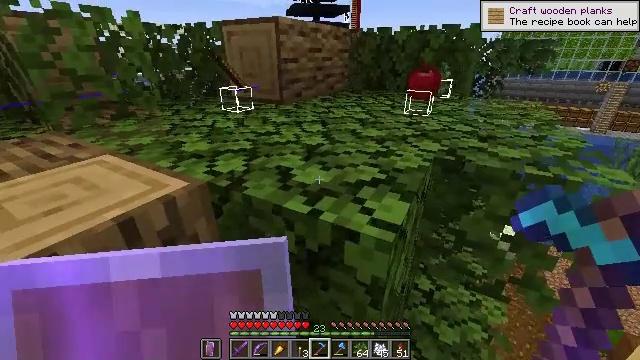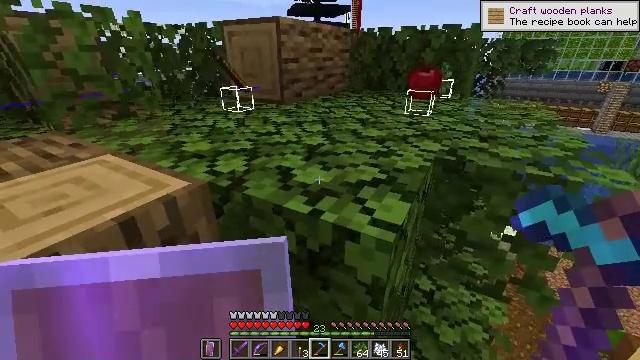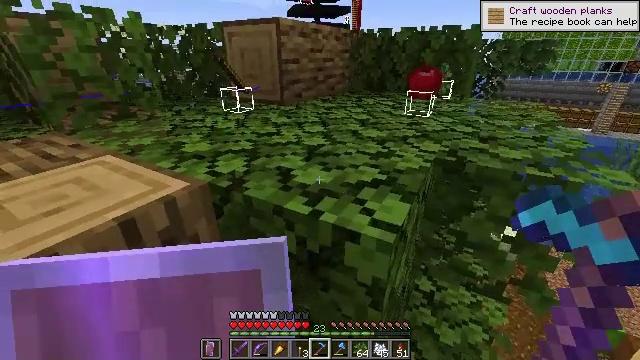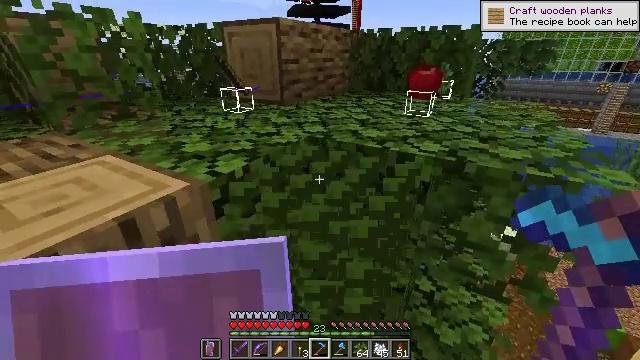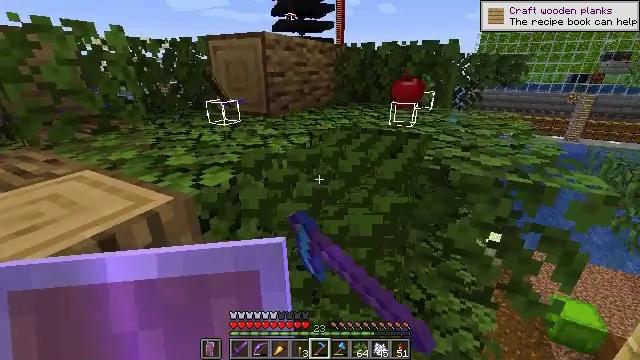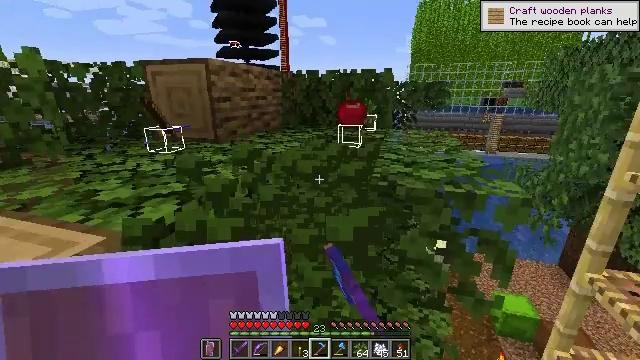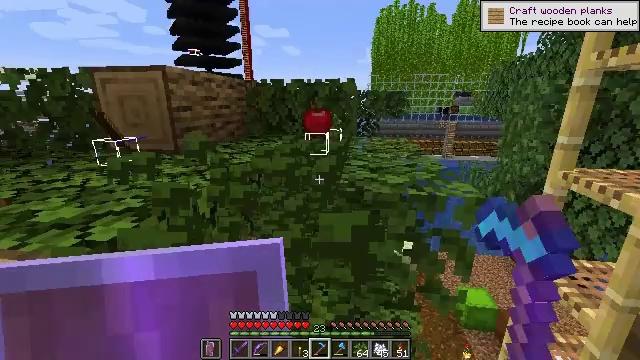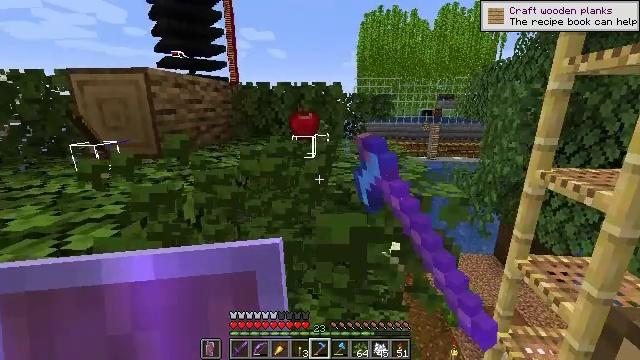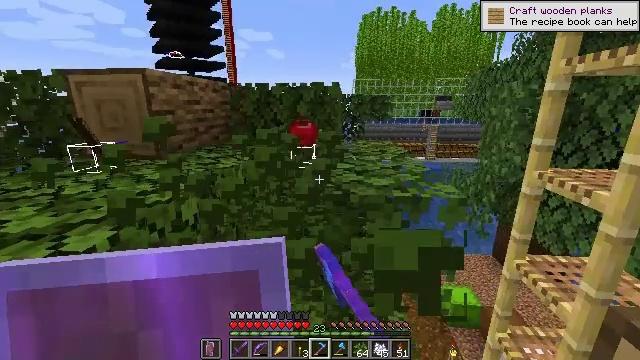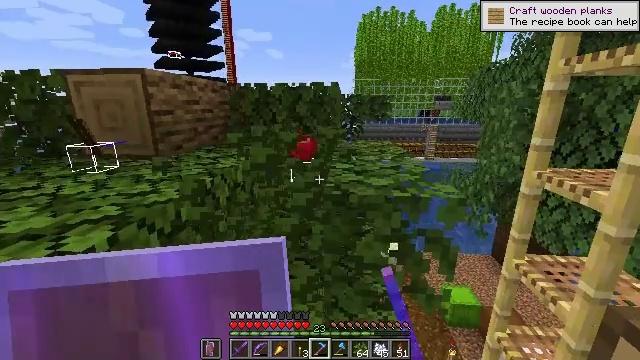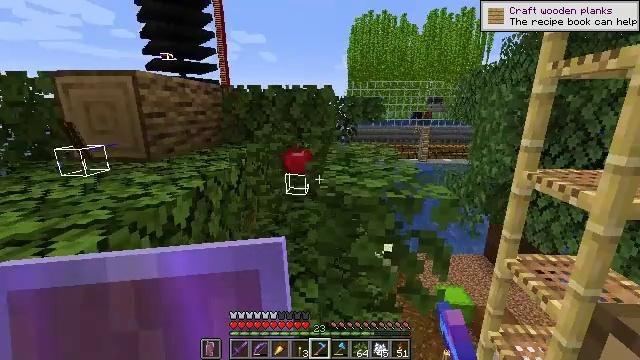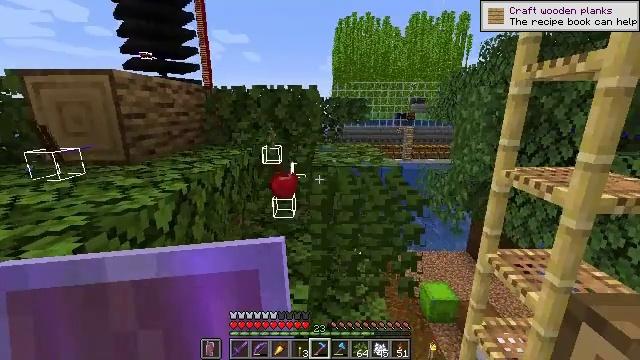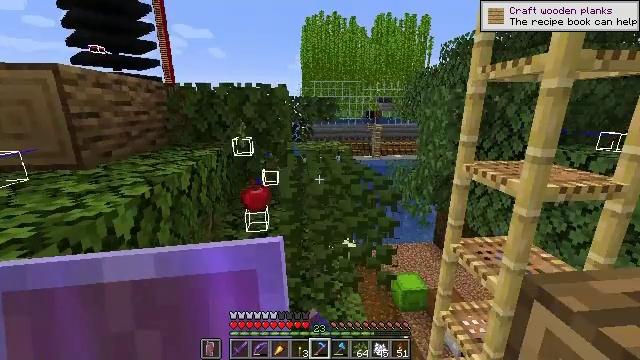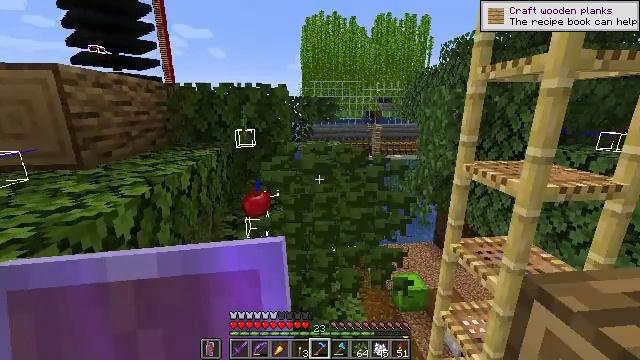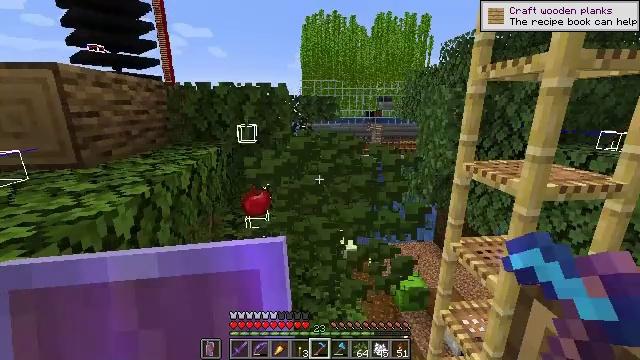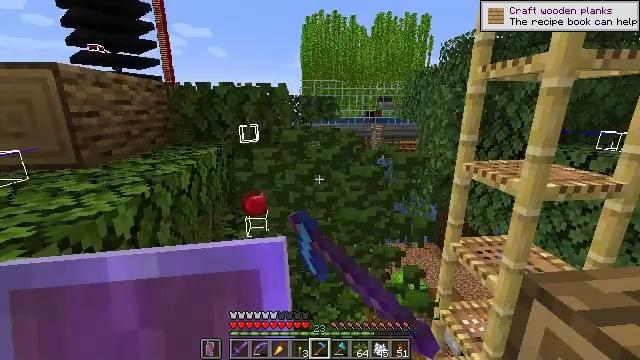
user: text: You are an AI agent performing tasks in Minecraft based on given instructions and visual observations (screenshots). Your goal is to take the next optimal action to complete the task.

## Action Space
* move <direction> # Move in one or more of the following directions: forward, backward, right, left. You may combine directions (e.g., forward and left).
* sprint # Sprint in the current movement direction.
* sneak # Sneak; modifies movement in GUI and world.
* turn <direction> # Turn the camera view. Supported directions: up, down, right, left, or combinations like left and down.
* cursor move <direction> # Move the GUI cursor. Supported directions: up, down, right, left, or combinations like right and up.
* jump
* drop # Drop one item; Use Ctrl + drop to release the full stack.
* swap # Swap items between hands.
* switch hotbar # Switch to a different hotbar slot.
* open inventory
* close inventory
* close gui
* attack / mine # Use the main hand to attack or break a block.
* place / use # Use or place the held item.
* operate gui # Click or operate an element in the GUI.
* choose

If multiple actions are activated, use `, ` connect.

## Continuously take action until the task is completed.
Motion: motion action
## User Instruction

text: Trim the tree by mining oak leaves.
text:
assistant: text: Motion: no_op
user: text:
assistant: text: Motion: no_op
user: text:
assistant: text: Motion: attack / mine
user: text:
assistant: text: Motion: turn right and up, attack / mine
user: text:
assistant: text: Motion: turn right and up, attack / mine
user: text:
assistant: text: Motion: turn right and up, attack / mine
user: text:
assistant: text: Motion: turn right, attack / mine
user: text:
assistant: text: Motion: attack / mine
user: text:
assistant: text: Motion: attack / mine
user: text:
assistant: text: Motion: turn right, attack / mine
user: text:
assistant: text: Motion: turn right, attack / mine
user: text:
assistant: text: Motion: turn right, attack / mine
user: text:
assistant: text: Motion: attack / mine
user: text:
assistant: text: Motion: attack / mine
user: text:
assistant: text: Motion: attack / mine
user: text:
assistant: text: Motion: attack / mine
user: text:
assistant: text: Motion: turn left, attack / mine
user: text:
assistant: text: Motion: move forward, turn left, attack / mine
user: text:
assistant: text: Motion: move forward, turn left, attack / mine
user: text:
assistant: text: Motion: move forward, turn left, attack / mine
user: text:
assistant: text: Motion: move forward, turn left, attack / mine
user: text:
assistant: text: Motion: move forward, turn left, attack / mine
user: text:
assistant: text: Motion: move forward, turn left, attack / mine
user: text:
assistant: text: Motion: move forward, turn left, attack / mine
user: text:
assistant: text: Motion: move forward and move left, turn left and down, attack / mine
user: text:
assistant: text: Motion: move forward and move left, turn left and down, attack / mine
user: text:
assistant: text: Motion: move forward and move left, turn left and down, attack / mine
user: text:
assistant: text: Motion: turn left, attack / mine
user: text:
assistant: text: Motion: turn left, attack / mine
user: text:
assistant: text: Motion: turn left and down